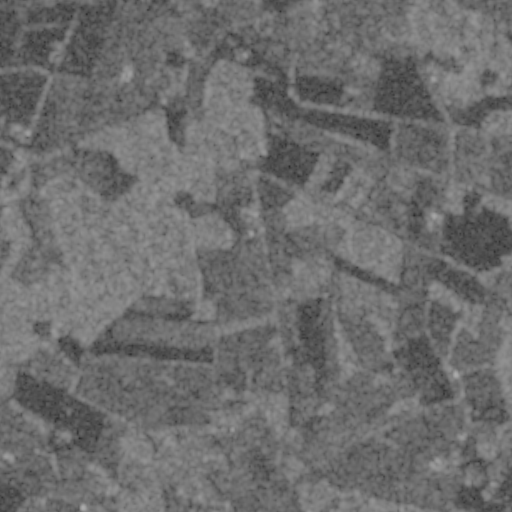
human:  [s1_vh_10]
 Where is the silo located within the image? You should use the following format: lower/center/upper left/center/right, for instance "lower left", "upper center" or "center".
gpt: The silo is located in the upper left of the image.
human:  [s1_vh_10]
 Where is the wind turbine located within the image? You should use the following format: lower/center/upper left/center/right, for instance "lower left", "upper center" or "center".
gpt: The wind turbine is located in the upper right of the image.
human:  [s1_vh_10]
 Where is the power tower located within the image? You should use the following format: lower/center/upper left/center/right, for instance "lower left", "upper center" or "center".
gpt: There is no power tower in the image.

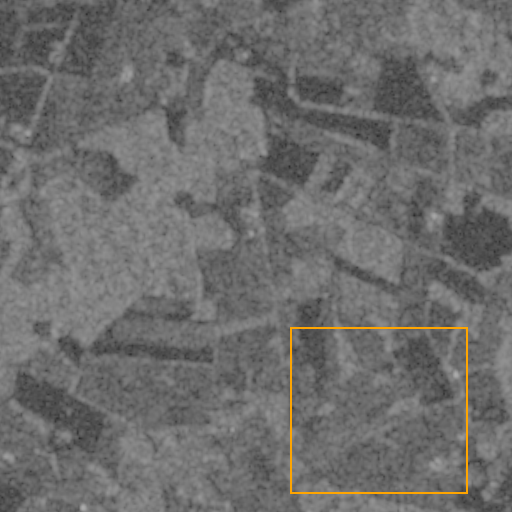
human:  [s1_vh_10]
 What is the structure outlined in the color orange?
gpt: The structure outlined in orange is a crop field.
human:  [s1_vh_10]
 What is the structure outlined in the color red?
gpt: There is no red outline.